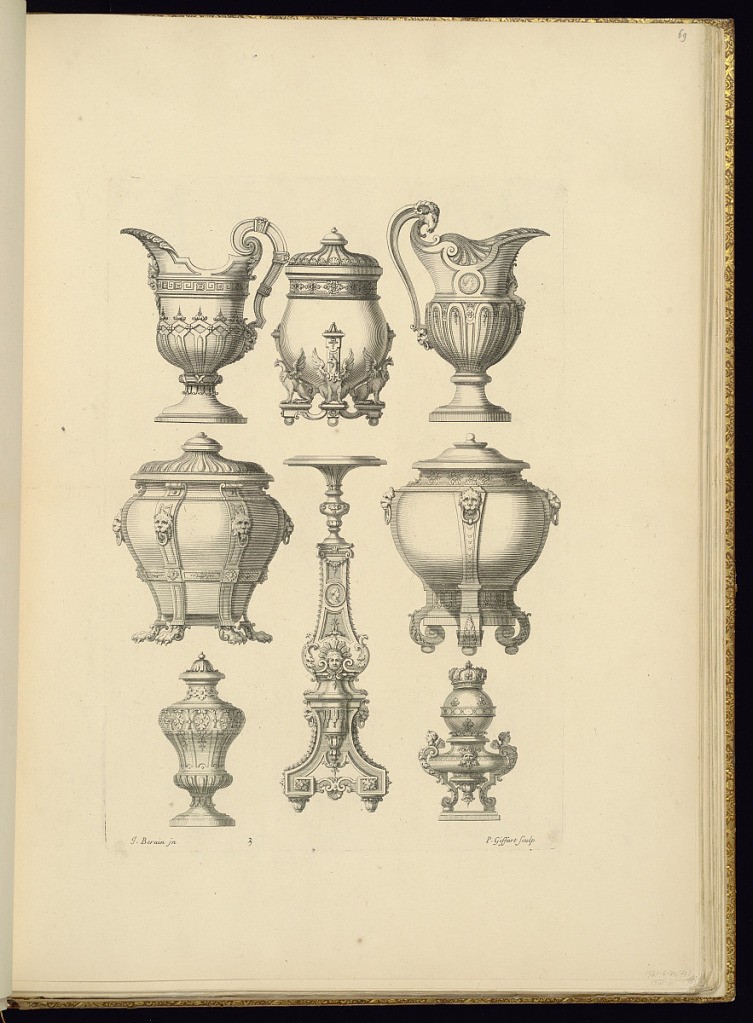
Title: Ornamented Pitcher, Vase, and Gueridon Designs
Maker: Jean Berain, the elder, French, 1640-1711
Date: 1711
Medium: Engraving on laid paper
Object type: Bound print
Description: Designs for pitchers, lidded vases, and gueridons, featuring ornamental motifs such as meanders, griffins, rosettes, mascarons, portrait medallions, rosettes, terms, and acanthus leaves. The plate is signed and numbered.